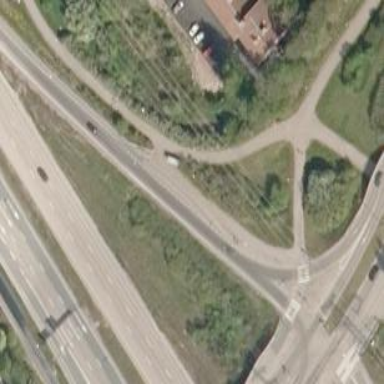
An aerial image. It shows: Asphalt trunk link road.